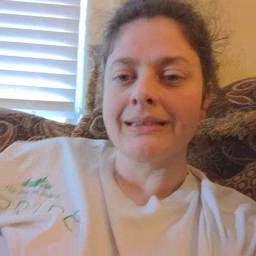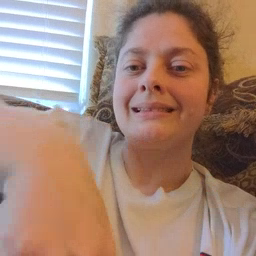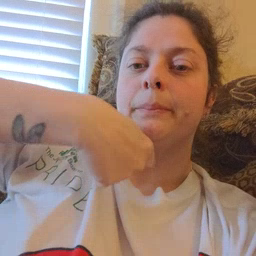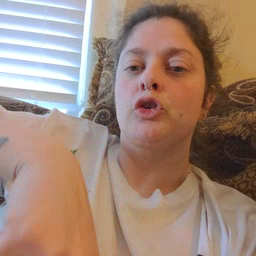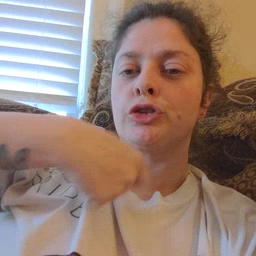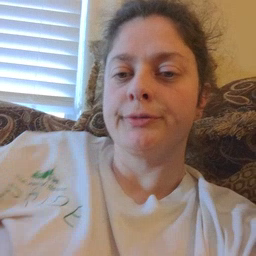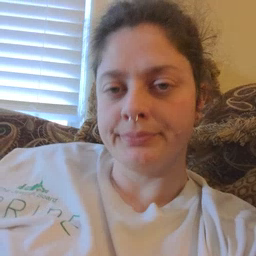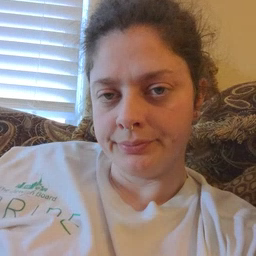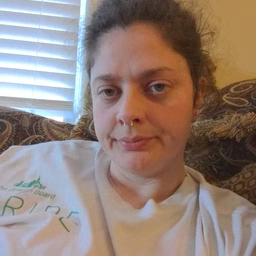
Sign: zipper